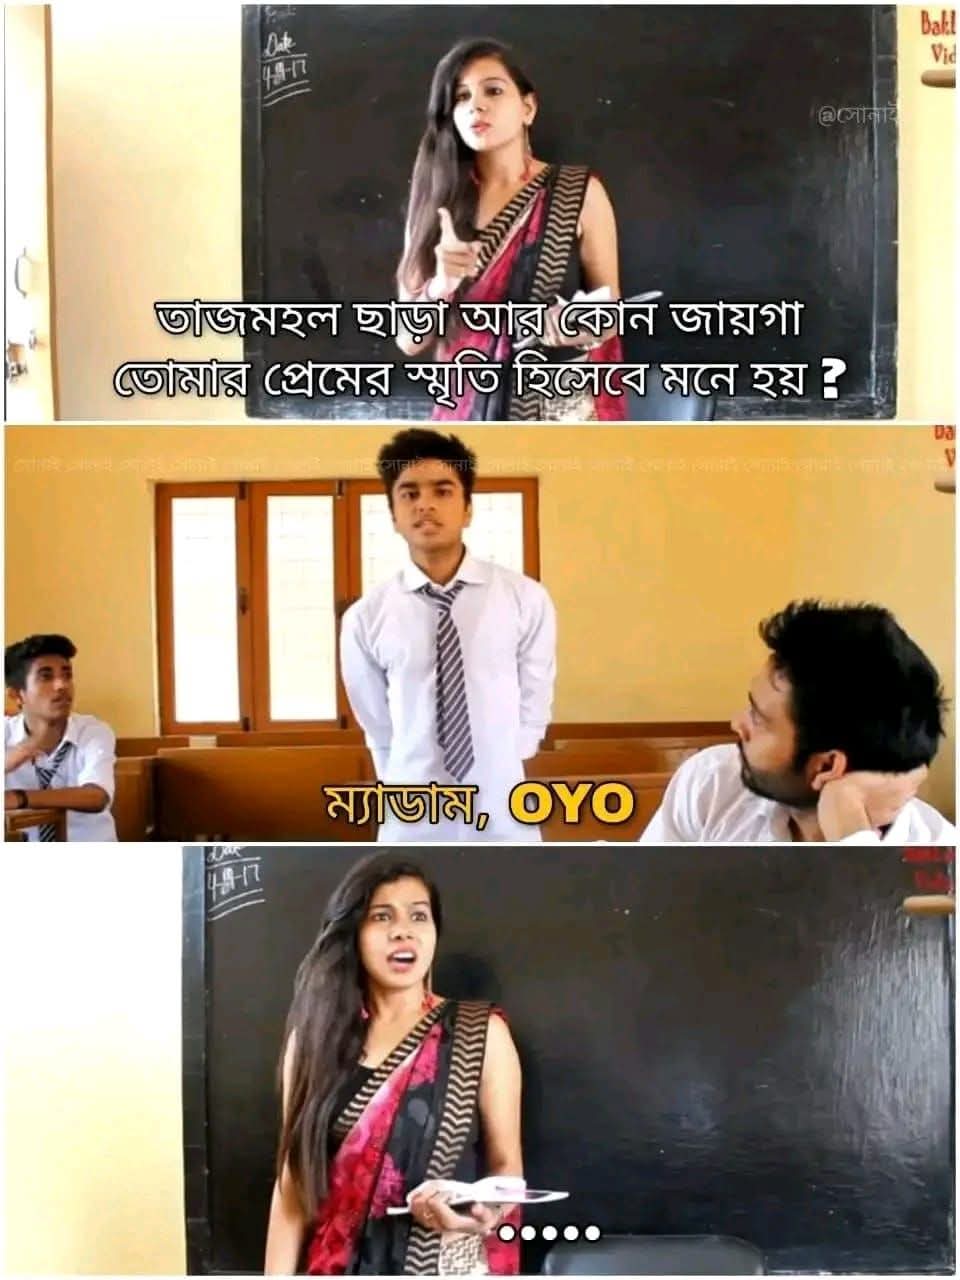
Text: তাজমহল ছাড়া আর কোন জায়গা তোমার প্রেমের স্মৃতি হিসেবে মনে হয়?
ম্যাডাম, OYO
Label: Hate
Hate category: Personal Offence
Targeted group: Community